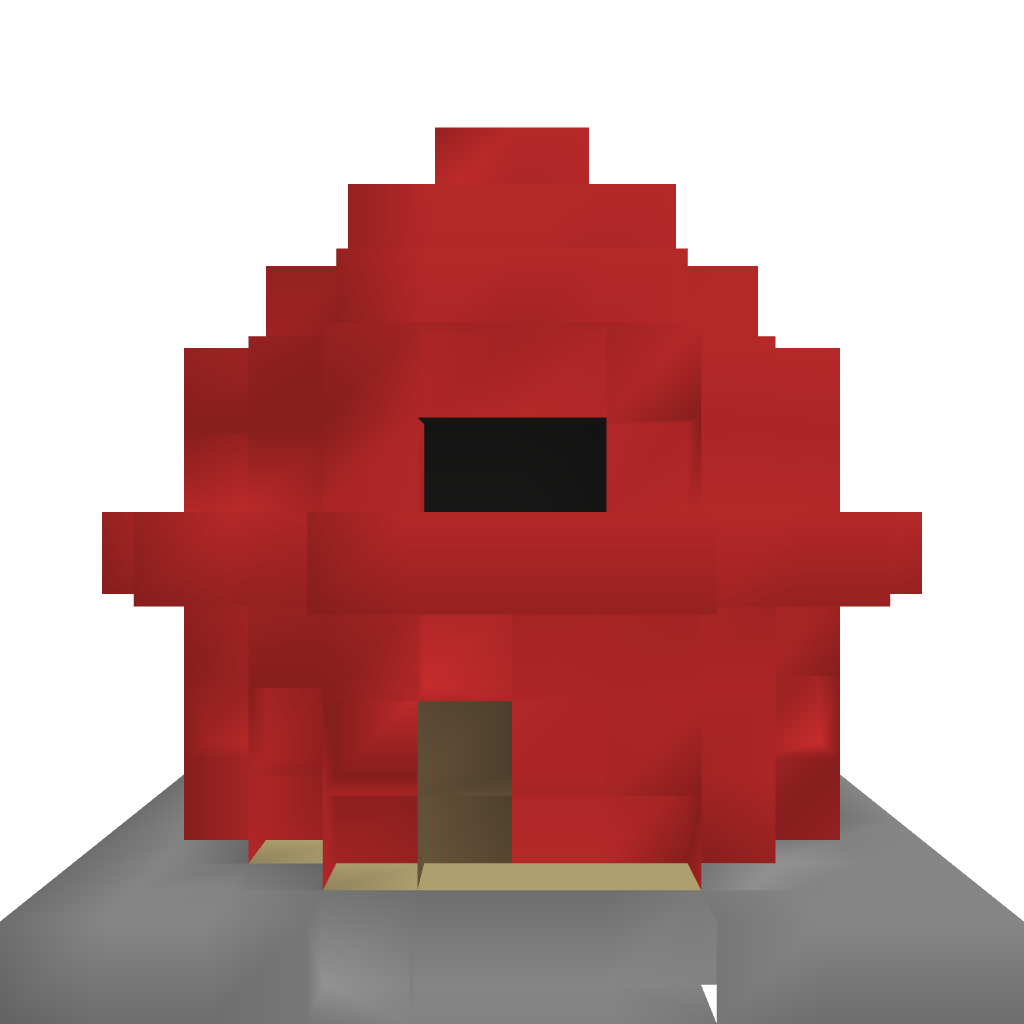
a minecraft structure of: Mushroom Hut